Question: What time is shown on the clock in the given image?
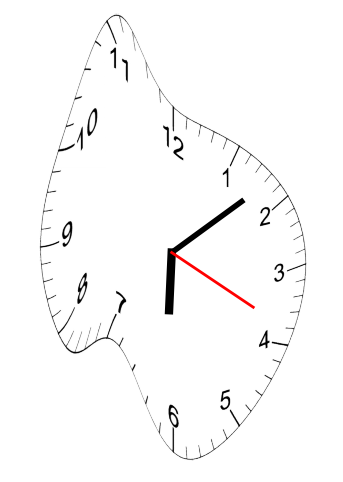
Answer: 06:08:19